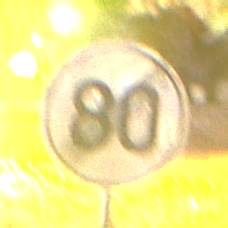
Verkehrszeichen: EndeGeschwindigkeit80
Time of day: Night
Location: Outdoor (Suburban)
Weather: Clear
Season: NotSpecified
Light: Artificial